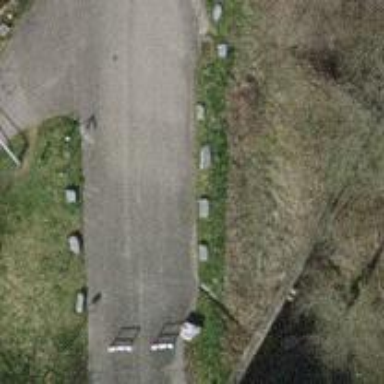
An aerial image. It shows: Block barrier.